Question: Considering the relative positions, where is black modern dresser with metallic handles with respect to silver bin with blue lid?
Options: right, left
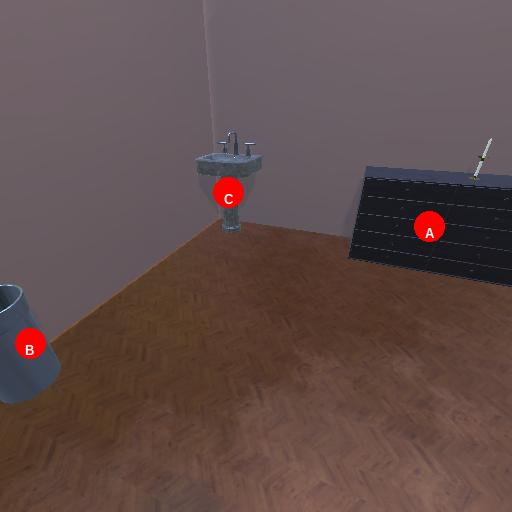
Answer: right